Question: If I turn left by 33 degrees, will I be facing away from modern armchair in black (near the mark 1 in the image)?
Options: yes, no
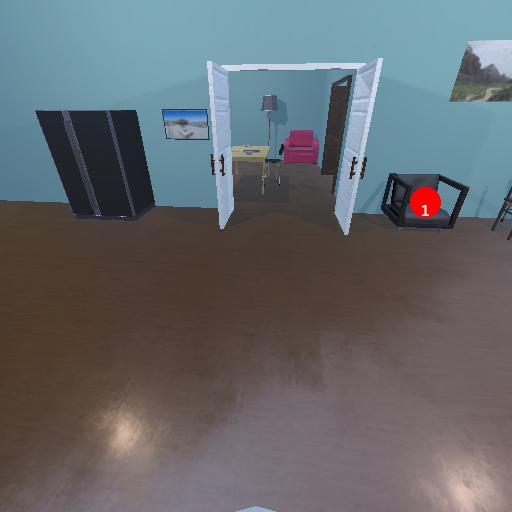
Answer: yes